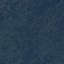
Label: Forest